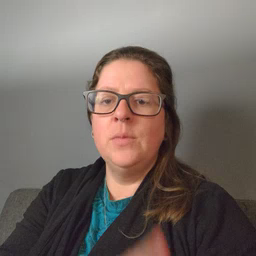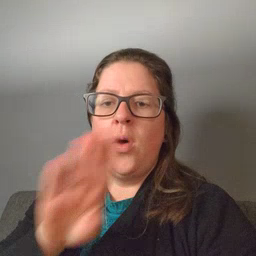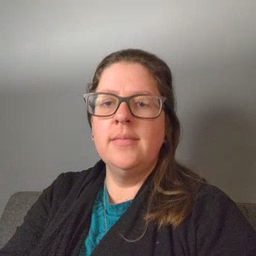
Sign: quiet